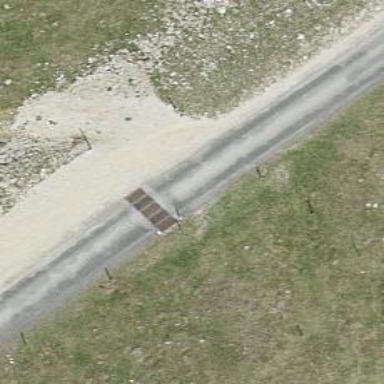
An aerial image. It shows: Cattle grid barrier.